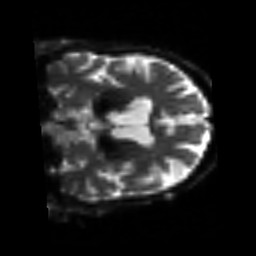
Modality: sbref
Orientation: coronal
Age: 75
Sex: male
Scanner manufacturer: siemens
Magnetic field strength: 3 T
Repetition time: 3.2 s
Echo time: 0.081 s